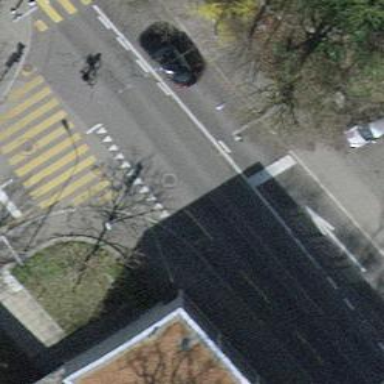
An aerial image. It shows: Road with traffic signals.